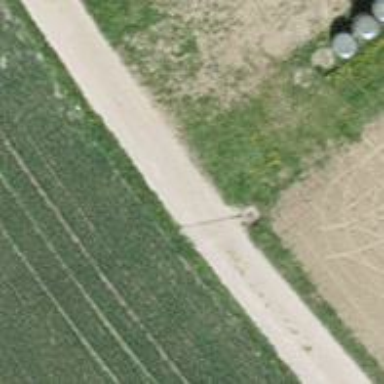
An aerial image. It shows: Gravel track with grade 2 quality.